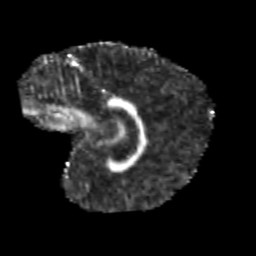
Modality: FA
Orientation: sagittal
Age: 10
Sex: male
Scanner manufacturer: siemens
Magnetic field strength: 3 T
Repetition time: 3.8 s
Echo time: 0.07 s